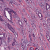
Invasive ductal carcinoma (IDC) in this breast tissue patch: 1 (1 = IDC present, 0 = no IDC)